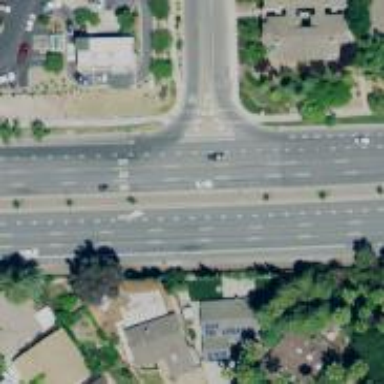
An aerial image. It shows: Trunk highway with separate sidewalk. The highway is expressway.